已知双曲线 $\Gamma: \frac{x^2}{4} - \frac{y^2}{12} = 1$，$F$ 为左焦点，$P$ 为直线 $x=1$ 上一动点，$Q$ 为线段 $PF$ 与 $\Gamma$ 的交点。定义：$d(P) = \frac{|FP|}{|FQ|}$。
\begin{enumerate}
\item 若点 $Q$ 的纵坐标为 $\sqrt{15}$，求 $d(P)$ 的值；
\item 设 $d(P)=\lambda$，点 $P$ 的纵坐标为 $t$，试将 $t^2$ 表示成 $\lambda$ 的函数并求其定义域；
\item 证明：存在常数 $m$、$n$，使得 $md(P) = |PF| + n$。
\end{enumerate}
【解答】

\noindent \textbf{【答案】}
\noindent (1) 5
\noindent (2) $t^2 = 36\lambda^2 - 120\lambda + 75$，$\lambda \in \left[\frac{5}{2}, +\infty\right)$
\noindent (3) 证明见解析

\vspace{1em}

\noindent \textbf{【分析】}
\noindent (1) 首先求出 $Q$ 点的坐标，即可得到直线 $PF$ 的方程，从而求出 $P$ 点坐标，即可得解；
\noindent (2) 设点 $Q$ 的坐标为 $(x_Q, y_Q)$，由 $\overrightarrow{FP} = \lambda \overrightarrow{FQ}$，即可得到 $x_Q$、$y_Q$，代入椭圆方程整理可得；
\noindent (3) 当点 $P$ 不在 $x$ 轴上时，过 $Q$ 作 $x$ 轴的垂线，垂足为 $Q'$，设直线 $x=1$ 与 $x$ 轴的交点为 $P'$，点 $Q$ 的坐标为 $(x_Q, y_Q)$，依题意可得 $n = d(P)(m - |QF|)$ 又 $d(P) = \frac{5}{x_Q + 4}$，再由距离公式求出 $|QF|$，即可得到 $n = 10 + \frac{5(m-6)}{x_Q + 4}$，从而求出 $m$、$n$ 的值，再计算点 $P$ 在 $x$ 轴上时的情形，即可得证；

\vspace{1em}

\noindent \textbf{【详解】}
\noindent (1) 解：由题意，点 $F$ 的坐标为 $(-4, 0)$，将 $y = \sqrt{15}$ 代入双曲线 $\frac{x^2}{4} - \frac{y^2}{12} = 1$ 中，可得 $\frac{x^2}{4} - \frac{(\sqrt{15})^2}{12} = 1$，所以 $x = \pm 3$，
\noindent 不妨取 $Q$ 的坐标为 $(-3, \sqrt{15})$，
\noindent 于是直线 $PF$ 的方程为 $y = \sqrt{15}(x+4)$。
\noindent 将 $x=1$ 代入直线 $PF$ 的方程，得点 $P$ 的坐标为 $(1, 5\sqrt{15})$。
\noindent 因此 $d(P) = \frac{|FP|}{|FQ|} = 5$。

\noindent (2) 解：由题意，点 $F$ 的坐标为 $(-4, 0)$，点 $P$ 的坐标为 $(1, t)$。
\noindent 设点 $Q$ 的坐标为 $(x_Q, y_Q)$，由 $\overrightarrow{FP} = \lambda \overrightarrow{FQ}$，$\lambda > 0$，又 $\overrightarrow{FP} = (5, t)$、$\overrightarrow{FQ} = (x_Q + 4, y_Q)$，
\noindent 即 $(5, t) = \lambda (x_Q + 4, y_Q)$，
\noindent 所以 $\begin{cases} x_Q = \frac{5}{\lambda} - 4 \\ y_Q = \frac{t}{\lambda} \end{cases}$，代入双曲线方程 $\frac{x^2}{4} - \frac{y^2}{12} = 1$，得 $3\left(\frac{5}{\lambda} - 4\right)^2 - \left(\frac{t}{\lambda}\right)^2 = 12$，整理得 $t^2 = 36\lambda^2 - 120\lambda + 75$。
\noindent 由 $t^2 \ge 0$，即 $36\lambda^2 - 120\lambda + 75 \ge 0$，结合 $\lambda > 0$，解得 $0 < \lambda \le \frac{5}{6}$ 或 $\lambda \ge \frac{5}{2}$。
\noindent 又 $x_Q \le -2$，即 $\frac{5}{\lambda} - 4 \le -2$，结合 $\lambda > 0$，解得 $\lambda \ge \frac{5}{2}$。
\noindent 因此 $t^2 = 36\lambda^2 - 120\lambda + 75$，$\lambda \in \left[\frac{5}{2}, +\infty\right)$。

\noindent (3) 证明：点 $F$ 的坐标为 $(-4, 0)$。
\noindent 当点 $P$ 不在 $x$ 轴上时，过 $Q$ 作 $x$ 轴的垂线，垂足为 $Q'$。
\noindent 设直线 $x=1$ 与 $x$ 轴的交点为 $P'$，点 $Q$ 的坐标为 $(x_Q, y_Q)$。
\noindent $m d(P) = |PF| + n$，即 $n = m d(P) - |PF| = d(P)(m - |QF|)$。
\noindent $d(P) = \frac{|FP|}{|FQ|} = \frac{|FP'|}{|FQ'|} = \frac{5}{x_Q + 4}$。
\noindent 由 $Q$ 为线段 $PF$ 与 $\Gamma$ 的交点，得点 $Q$ 的坐标 $(x_Q, y_Q)$ 满足方程 $\frac{x^2}{4} - \frac{y^2}{12} = 1$，即 $\frac{x_Q^2}{4} - \frac{y_Q^2}{12} = 1$。
\noindent 于是 $|QF| = \sqrt{(x_Q + 4)^2 + y_Q^2} = \sqrt{(x_Q + 4)^2 + 3x_Q^2 - 12} = 2|x_Q + 1|$，又 $x_Q < -2$，故 $|QF| = -2(x_Q + 1)$。
\noindent 于是 $n = d(P)(m - |QF|) = \frac{5}{x_Q + 4} [m + 2(x_Q + 1)] = 10 + \frac{5(m-6)}{x_Q + 4}$。
\noindent 故存在常数 $m=6$、$n=10$，使得 $m d(P) = |PF| + n$。
\noindent 当点 $P$ 在 $x$ 轴上时，$P(1, 0)$，$Q(-2, 0)$，$F(-4, 0)$，
\noindent 所以 $|FP| = 5$，$|FQ| = 2$，即 $d(P) = \frac{|FP|}{|FQ|} = \frac{5}{2}$，
\noindent 所以 $6 \times d(P) = |PF| + 10$，即上述结论亦成立。

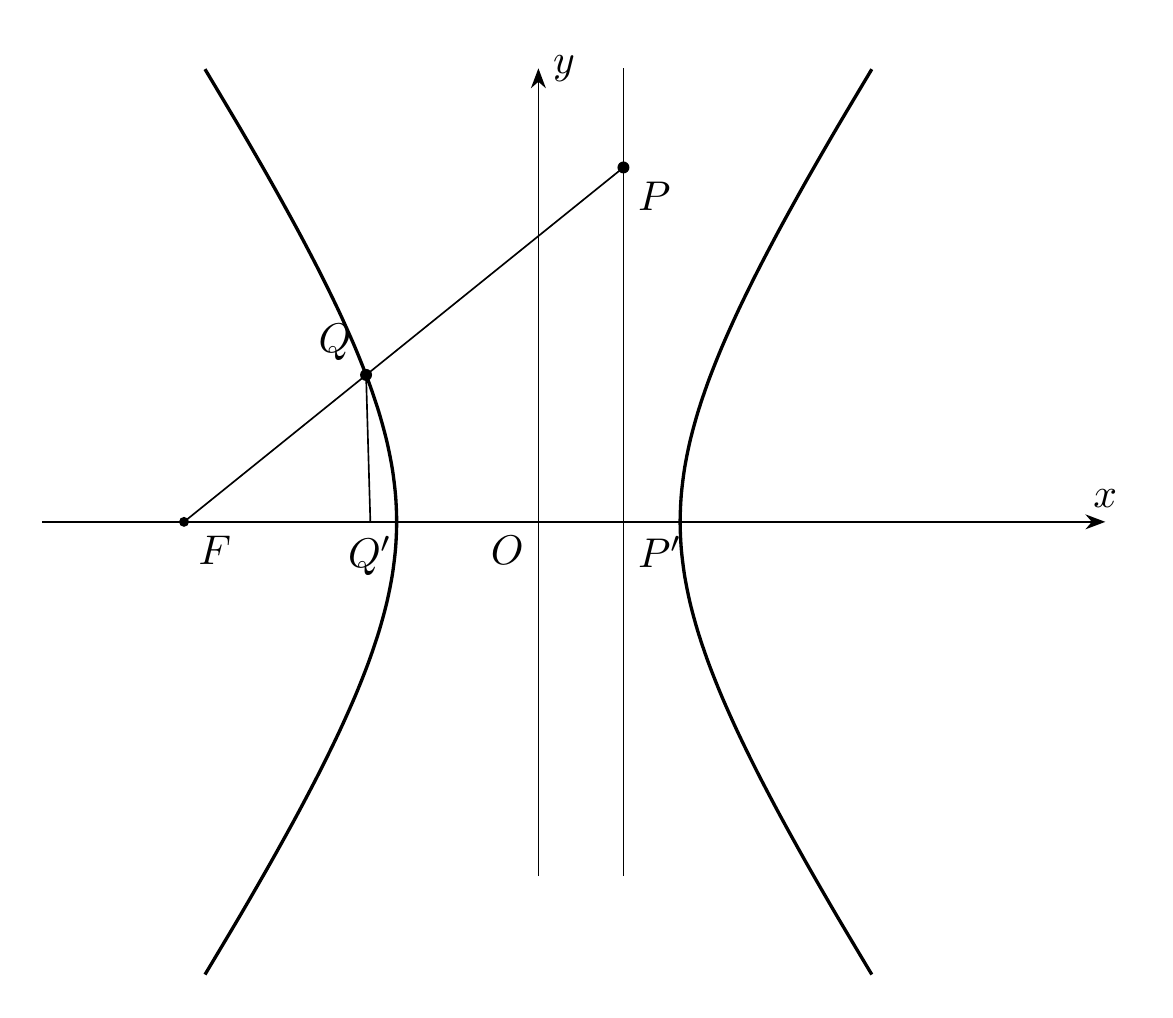